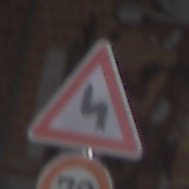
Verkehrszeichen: DoppelkurveZunaechstLinks
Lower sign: Geschwindigkeit70
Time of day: Midday
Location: Roofed (Special)
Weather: Overcast
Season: NotSpecified
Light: Natural